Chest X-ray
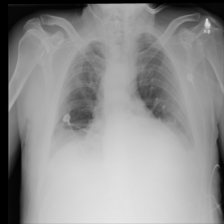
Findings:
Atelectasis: negative
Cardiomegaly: negative
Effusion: positive
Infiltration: negative
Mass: negative
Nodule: negative
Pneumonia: negative
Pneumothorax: negative
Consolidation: negative
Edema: negative
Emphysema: negative
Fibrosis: negative
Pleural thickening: negative
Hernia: negative